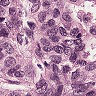
Metastatic tissue present: yes